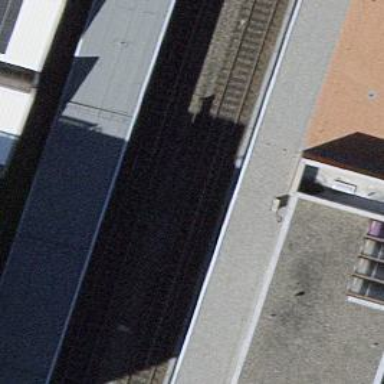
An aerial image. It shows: Stop position for public transport at railway stop.